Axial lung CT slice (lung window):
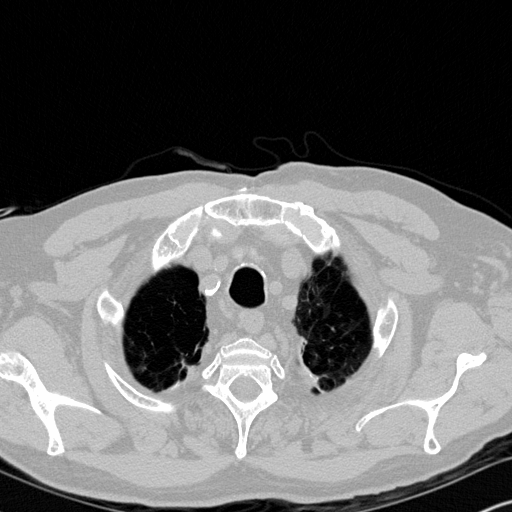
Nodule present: no